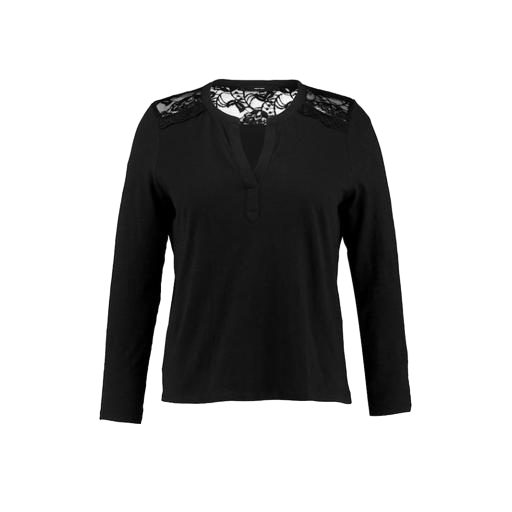
black plus size lace-yoke jersey t-shirt, black lace-yoke jersey t-shirt, black lace-yoke jersey tee, white background